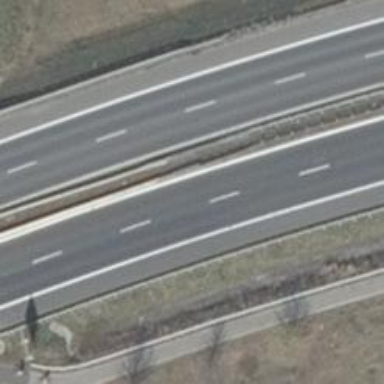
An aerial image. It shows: Asphalt primary highway designated as motorroad.